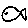
Label: fish